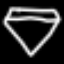
Label: diamond